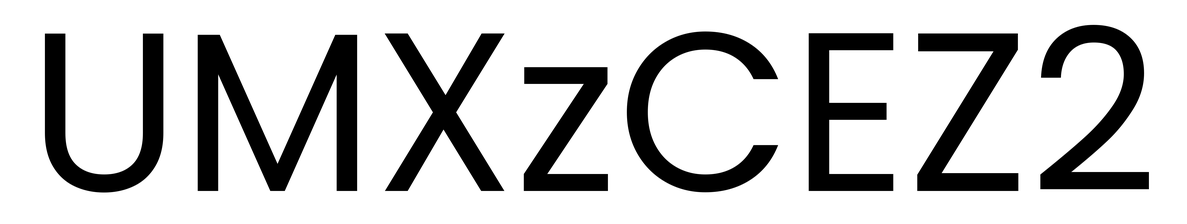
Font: Poppins-Regular